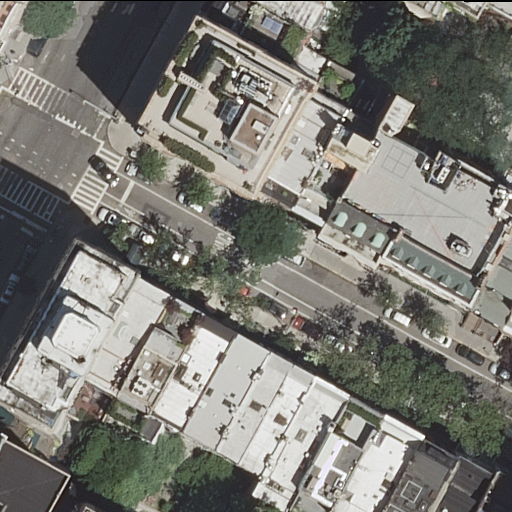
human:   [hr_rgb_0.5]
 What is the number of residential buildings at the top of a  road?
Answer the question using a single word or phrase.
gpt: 9

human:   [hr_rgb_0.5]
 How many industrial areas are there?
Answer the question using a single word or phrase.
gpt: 0

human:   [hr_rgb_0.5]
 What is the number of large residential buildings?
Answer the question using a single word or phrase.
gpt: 1

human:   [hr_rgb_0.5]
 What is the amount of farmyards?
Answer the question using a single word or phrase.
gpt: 0

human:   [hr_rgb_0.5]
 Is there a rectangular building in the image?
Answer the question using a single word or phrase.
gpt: yes

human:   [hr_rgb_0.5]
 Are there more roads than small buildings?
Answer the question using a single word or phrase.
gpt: no

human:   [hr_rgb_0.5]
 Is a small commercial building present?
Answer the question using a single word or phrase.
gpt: no

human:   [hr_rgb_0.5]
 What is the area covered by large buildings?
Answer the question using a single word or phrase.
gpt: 853m2

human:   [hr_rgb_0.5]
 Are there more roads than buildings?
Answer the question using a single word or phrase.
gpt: no

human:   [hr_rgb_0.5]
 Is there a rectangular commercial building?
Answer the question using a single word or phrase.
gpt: no

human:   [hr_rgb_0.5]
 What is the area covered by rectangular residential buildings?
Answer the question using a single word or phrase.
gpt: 2140m2

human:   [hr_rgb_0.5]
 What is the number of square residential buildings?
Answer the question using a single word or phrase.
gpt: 0

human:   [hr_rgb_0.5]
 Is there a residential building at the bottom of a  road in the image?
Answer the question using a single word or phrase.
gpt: yes

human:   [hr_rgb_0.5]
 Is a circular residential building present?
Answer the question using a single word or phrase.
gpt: no

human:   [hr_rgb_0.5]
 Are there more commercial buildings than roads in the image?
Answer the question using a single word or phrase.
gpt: no

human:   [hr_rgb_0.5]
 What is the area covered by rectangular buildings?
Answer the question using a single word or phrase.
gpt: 2140m2

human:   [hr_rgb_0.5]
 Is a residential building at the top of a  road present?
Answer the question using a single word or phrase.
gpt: yes

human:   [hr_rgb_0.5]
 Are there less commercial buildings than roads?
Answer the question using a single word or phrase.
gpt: yes

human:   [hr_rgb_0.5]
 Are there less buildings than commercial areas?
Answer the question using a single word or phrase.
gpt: no

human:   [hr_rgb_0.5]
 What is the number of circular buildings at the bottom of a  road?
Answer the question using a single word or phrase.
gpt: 0

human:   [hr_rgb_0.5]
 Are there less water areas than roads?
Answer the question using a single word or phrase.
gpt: yes

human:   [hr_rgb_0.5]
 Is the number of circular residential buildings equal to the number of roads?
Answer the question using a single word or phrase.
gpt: no

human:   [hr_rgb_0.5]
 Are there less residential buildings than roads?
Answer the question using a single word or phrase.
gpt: no

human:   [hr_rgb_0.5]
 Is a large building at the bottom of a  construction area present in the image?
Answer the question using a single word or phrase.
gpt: no

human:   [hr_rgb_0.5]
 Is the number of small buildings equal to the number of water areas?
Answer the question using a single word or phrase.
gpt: no

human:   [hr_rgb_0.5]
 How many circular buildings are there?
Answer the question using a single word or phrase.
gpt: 0

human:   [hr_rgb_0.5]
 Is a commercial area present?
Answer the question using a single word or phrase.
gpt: no

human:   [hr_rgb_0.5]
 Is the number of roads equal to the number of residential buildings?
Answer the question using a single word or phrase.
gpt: no

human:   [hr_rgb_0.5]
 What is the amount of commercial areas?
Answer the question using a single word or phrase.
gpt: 0

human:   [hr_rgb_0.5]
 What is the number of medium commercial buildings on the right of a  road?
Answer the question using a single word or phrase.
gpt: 0

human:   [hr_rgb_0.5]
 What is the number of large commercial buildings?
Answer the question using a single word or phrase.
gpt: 0

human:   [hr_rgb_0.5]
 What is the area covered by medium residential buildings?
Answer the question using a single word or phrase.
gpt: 3267m2

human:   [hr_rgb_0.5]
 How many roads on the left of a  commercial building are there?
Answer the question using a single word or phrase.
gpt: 0

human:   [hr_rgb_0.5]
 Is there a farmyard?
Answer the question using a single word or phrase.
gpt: no

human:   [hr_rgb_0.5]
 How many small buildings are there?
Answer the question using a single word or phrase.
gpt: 9

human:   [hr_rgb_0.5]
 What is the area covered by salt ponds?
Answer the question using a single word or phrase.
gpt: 0m2